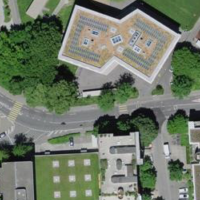
EUNIS habitat code: 55
Species observed at this site:
Cirsium arvense
Symphoricarpos albus